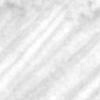
Label: change